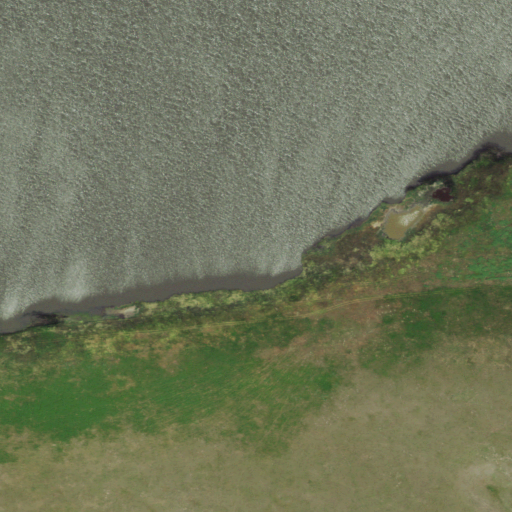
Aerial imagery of valley in Nebraska named Round Valley containing open water, grassland, and herbaceous wetlands